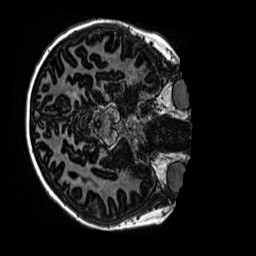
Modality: MP2RAGE
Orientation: axial
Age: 11
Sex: male
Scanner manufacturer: siemens
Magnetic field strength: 3 T
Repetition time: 4 s
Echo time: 0.00299 s